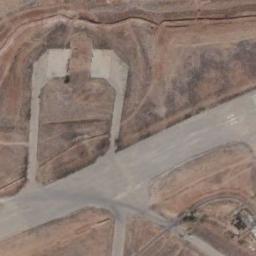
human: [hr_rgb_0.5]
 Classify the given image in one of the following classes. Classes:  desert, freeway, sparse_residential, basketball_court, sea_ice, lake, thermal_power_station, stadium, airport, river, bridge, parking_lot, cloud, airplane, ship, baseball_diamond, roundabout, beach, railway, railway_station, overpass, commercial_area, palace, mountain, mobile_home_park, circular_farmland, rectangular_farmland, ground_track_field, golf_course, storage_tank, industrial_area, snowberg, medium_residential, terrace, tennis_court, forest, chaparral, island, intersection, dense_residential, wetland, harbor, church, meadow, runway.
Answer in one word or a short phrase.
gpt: runway